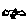
Label: bird